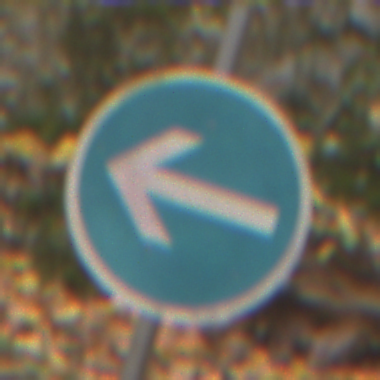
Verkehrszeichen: VorgeschriebeneFahrtrichtungHierLinks
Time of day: MorningAfternoon
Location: Outdoor (Nature)
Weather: Overcast
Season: Autumn
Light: Natural